Field crop: tomato
Growth stage: 1
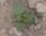
Species: solanum